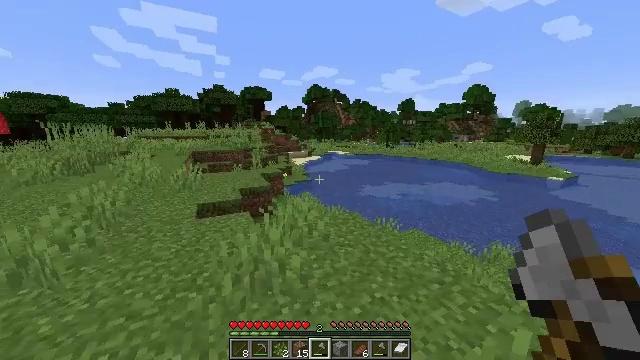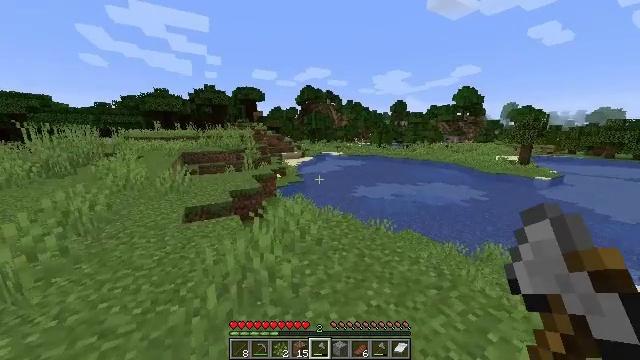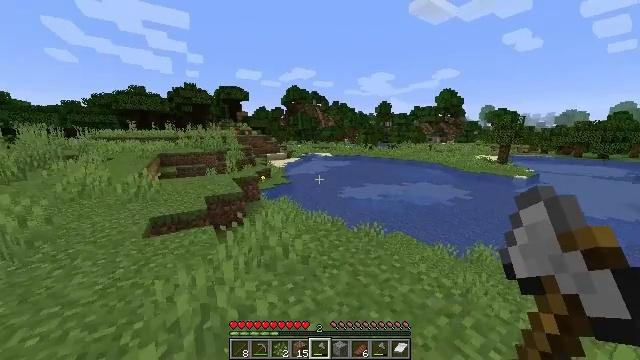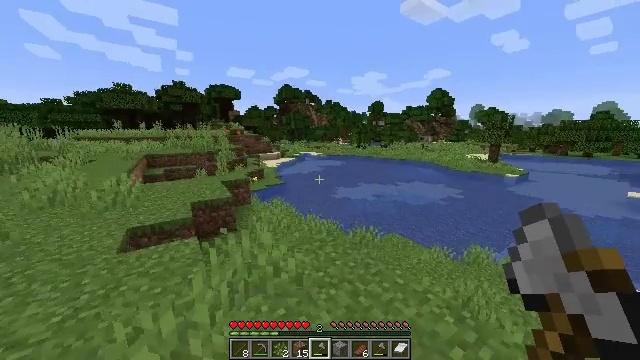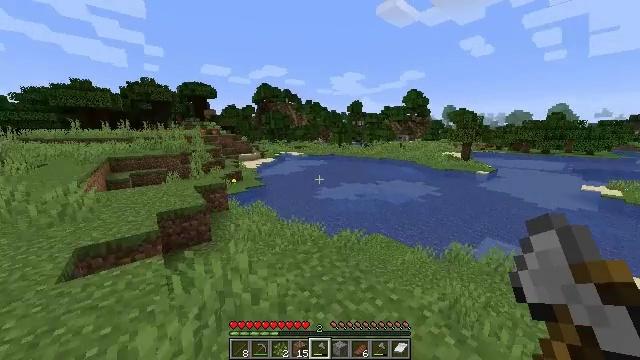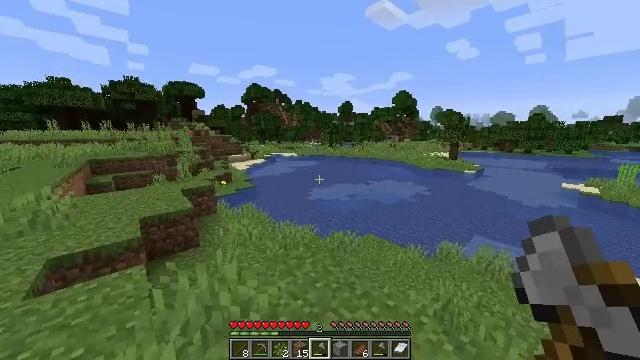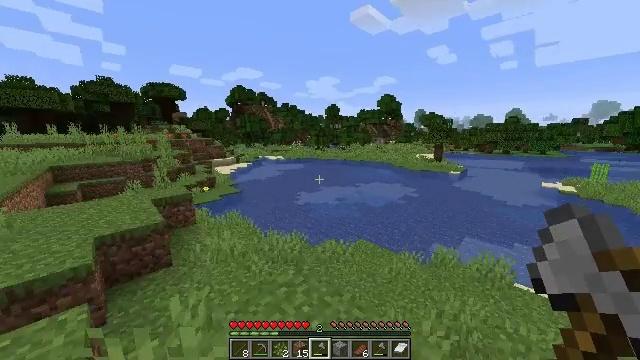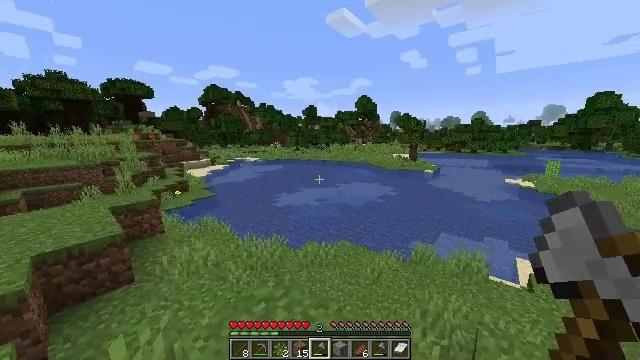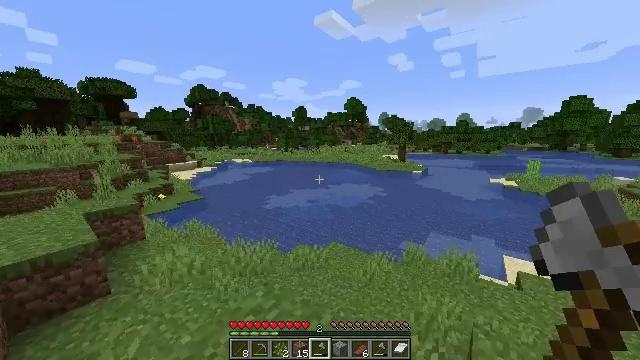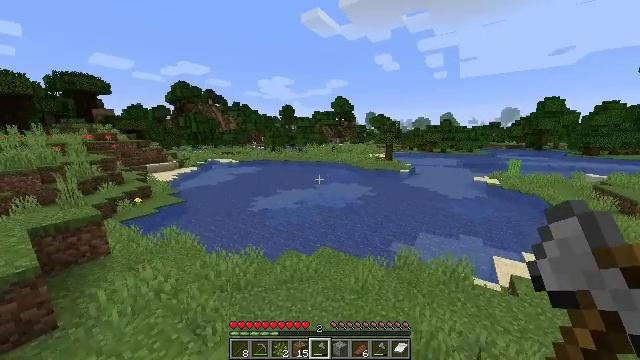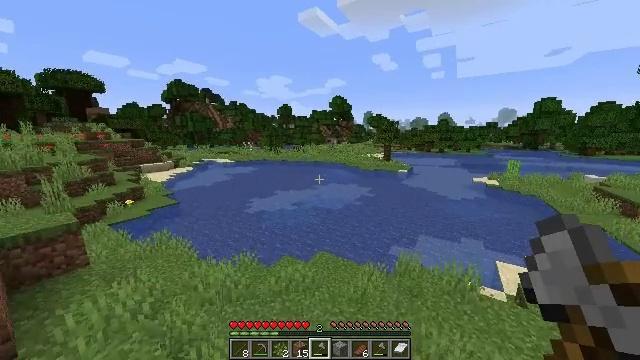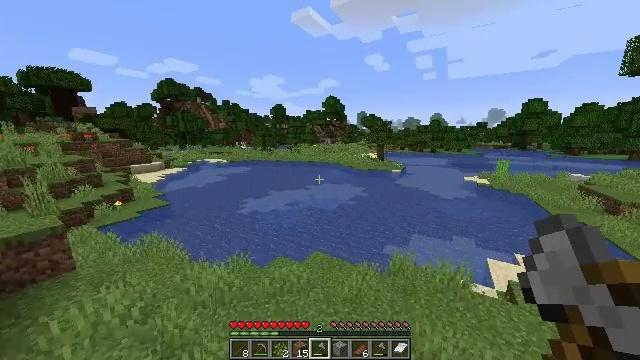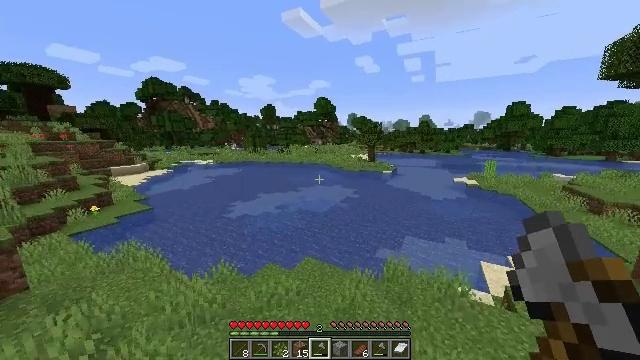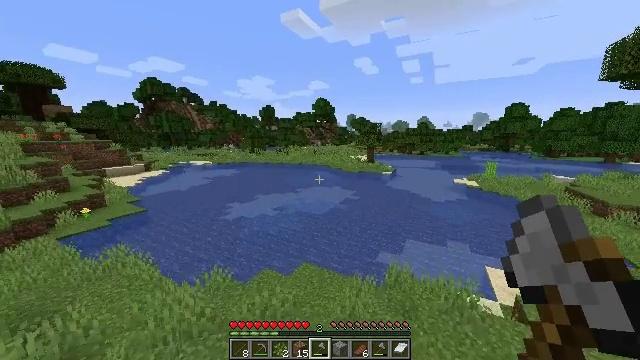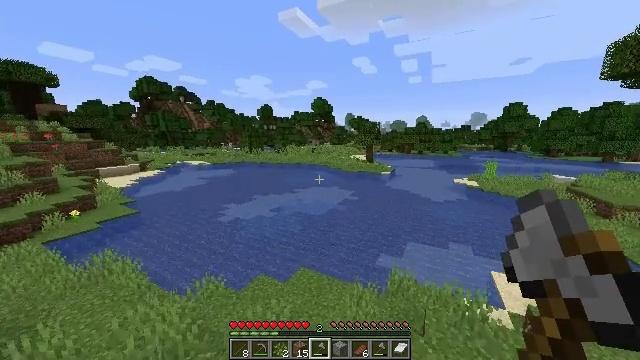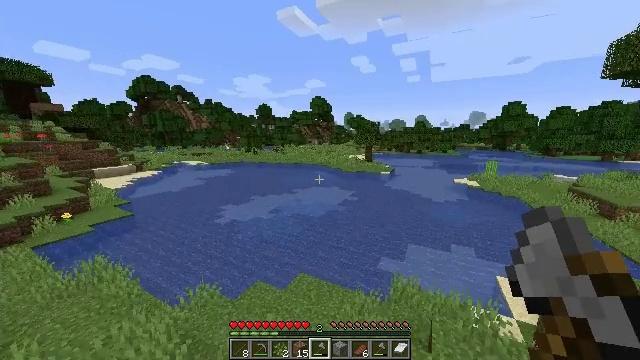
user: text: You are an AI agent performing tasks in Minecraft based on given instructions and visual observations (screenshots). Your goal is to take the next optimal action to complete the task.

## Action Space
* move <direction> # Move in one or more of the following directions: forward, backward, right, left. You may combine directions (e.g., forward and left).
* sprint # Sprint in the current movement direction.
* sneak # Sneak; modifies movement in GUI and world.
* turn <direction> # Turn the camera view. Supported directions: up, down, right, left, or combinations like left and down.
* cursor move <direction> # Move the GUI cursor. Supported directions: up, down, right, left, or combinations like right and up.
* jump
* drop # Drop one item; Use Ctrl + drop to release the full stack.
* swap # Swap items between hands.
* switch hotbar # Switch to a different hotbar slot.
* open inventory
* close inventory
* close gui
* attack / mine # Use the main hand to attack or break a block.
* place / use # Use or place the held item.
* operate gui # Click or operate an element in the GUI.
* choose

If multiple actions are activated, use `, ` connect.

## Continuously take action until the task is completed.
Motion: motion action
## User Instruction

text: Cut down the sugar cane stalks.
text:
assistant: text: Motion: move forward, sprint, turn right
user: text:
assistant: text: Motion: move forward, sprint, turn right
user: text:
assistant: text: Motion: move forward, sprint, turn right
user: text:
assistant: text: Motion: move forward, sprint, turn right
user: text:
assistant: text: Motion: move forward, sprint, turn right
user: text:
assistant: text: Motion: move forward, sprint, turn right
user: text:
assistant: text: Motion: move forward, sprint, turn right
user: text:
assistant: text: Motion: move forward, sprint, turn right
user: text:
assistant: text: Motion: move forward, sprint, turn right
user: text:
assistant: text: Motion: move forward, sprint
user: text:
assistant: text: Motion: move forward, sprint, turn right
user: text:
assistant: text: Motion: move forward, sprint, turn right
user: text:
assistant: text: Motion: move forward, sprint
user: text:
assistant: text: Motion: move forward, sprint
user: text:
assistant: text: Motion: move forward, sprint
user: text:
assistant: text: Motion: move forward, sprint
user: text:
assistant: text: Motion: move forward, sprint, turn right
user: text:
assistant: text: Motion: move forward, sprint, turn right
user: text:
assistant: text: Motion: move forward, sprint
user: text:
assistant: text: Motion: move forward, sprint
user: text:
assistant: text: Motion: move forward, sprint
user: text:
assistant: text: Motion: move forward, sprint
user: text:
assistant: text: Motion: move forward, sprint
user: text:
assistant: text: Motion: move forward, sprint
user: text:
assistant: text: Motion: move forward, sprint
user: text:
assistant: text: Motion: move forward, sprint
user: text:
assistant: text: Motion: move forward, sprint
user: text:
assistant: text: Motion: move forward, sprint
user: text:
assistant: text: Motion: move forward, sprint
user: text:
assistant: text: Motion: move forward, sprint